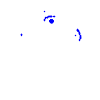
Particle: pion